Field crop: tomato
Growth stage: 1
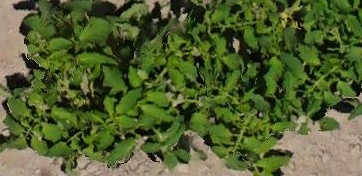
Species: tomato